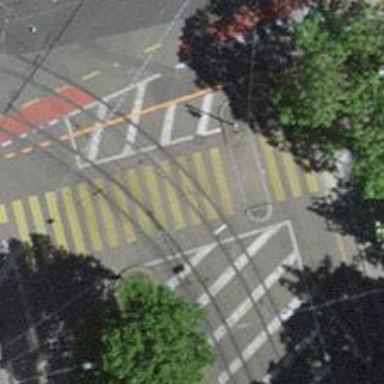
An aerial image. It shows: Marked asphalt footway with zebra crossing.